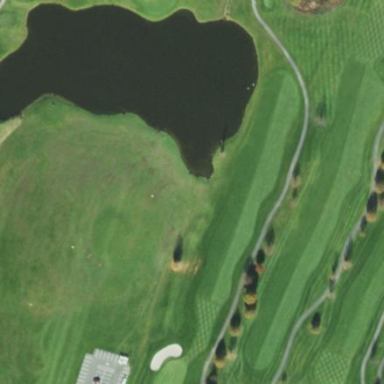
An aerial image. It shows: Water hazard on golf course. The hazard is natural water feature.